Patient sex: M
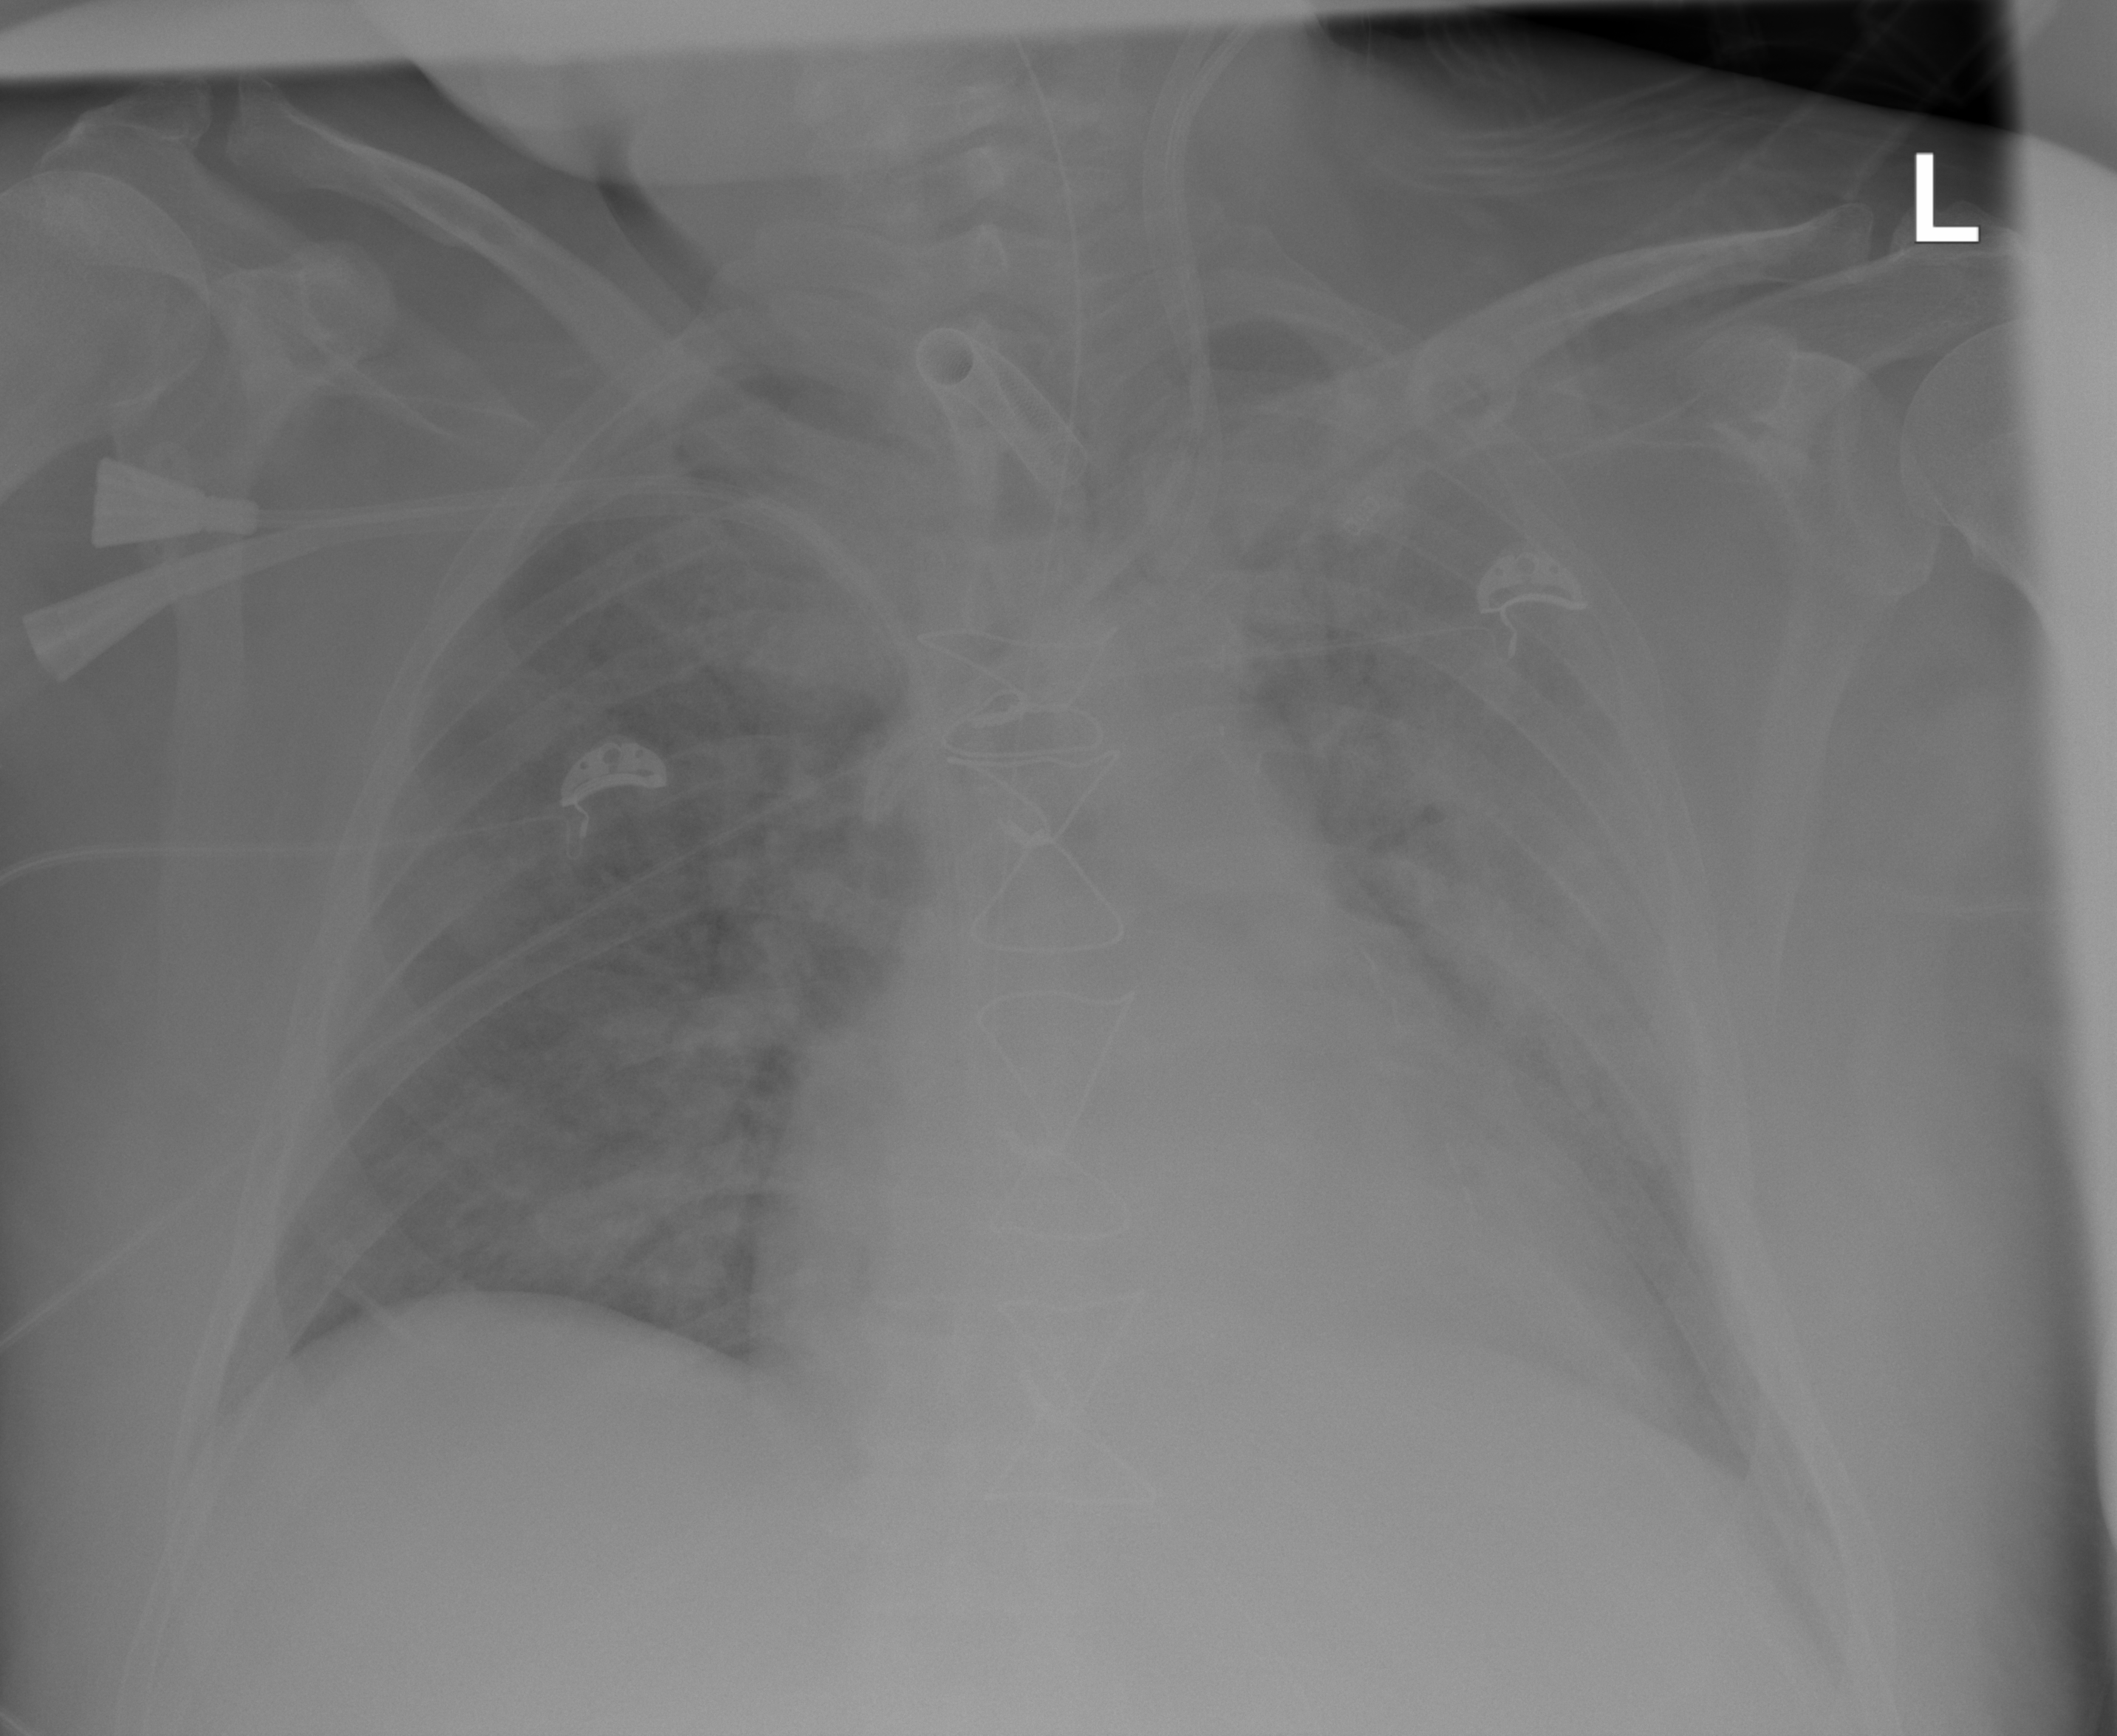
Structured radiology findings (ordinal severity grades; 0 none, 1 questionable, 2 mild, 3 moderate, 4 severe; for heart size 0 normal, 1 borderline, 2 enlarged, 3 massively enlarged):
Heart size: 2
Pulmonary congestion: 3
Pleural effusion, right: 0
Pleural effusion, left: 2
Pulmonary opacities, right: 3
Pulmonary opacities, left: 3
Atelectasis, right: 0
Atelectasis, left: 2